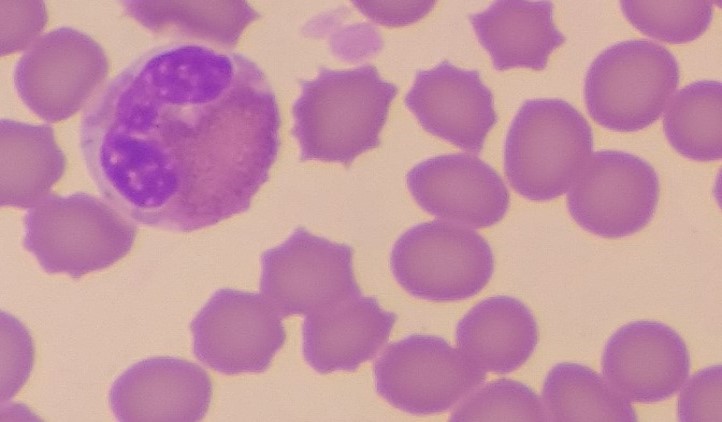
White blood cell type: Eosinophil